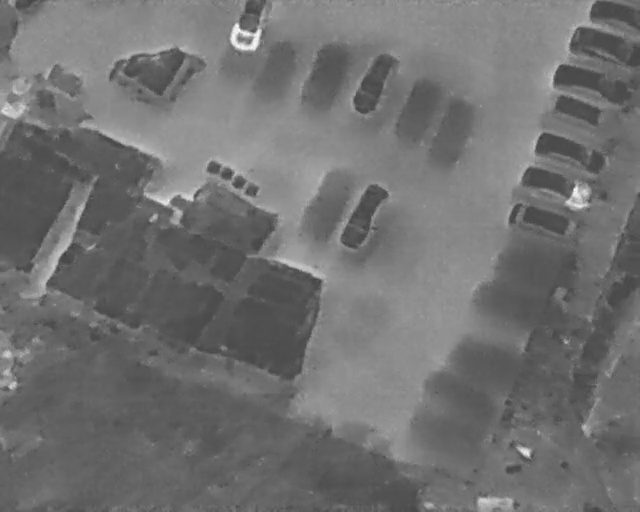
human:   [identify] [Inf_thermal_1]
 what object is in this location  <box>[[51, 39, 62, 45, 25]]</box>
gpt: <ref>1 medium car at the center</ref>